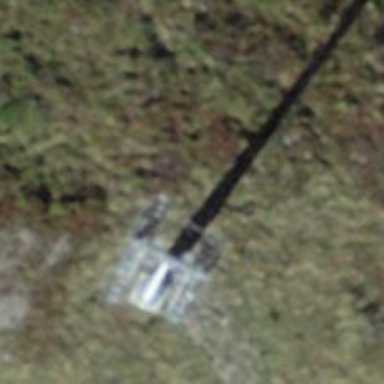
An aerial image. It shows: Pylon for aerialway.